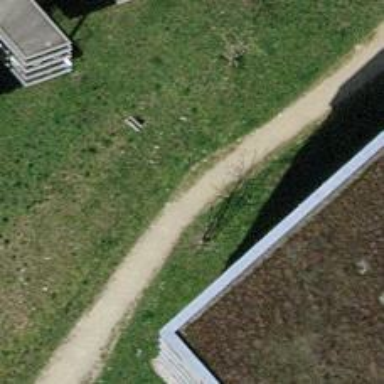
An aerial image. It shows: Footway with fine gravel surface.